Field crop: maize
Growth stage: 1
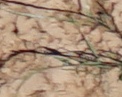
Species: lolium